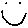
Label: smiley face